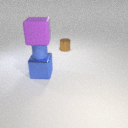
small brown metal cylinder behind large blue metal cube